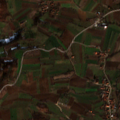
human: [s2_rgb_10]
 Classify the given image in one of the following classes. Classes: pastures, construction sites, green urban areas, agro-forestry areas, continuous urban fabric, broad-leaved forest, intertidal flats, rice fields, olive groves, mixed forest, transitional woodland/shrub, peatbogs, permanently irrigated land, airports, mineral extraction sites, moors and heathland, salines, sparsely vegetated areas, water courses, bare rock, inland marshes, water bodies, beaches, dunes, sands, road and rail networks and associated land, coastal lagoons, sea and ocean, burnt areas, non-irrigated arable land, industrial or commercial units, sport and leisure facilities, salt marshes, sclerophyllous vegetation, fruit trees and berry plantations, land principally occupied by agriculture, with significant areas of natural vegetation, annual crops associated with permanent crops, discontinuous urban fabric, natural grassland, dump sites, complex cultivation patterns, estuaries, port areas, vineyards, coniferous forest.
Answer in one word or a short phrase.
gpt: discontinuous urban fabric, non-irrigated arable land, complex cultivation patterns, land principally occupied by agriculture, with significant areas of natural vegetation, transitional woodland/shrub